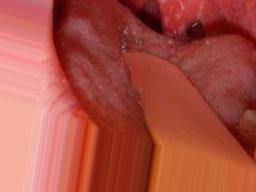
Condition: Mouth Ulcer